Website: macys
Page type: cart
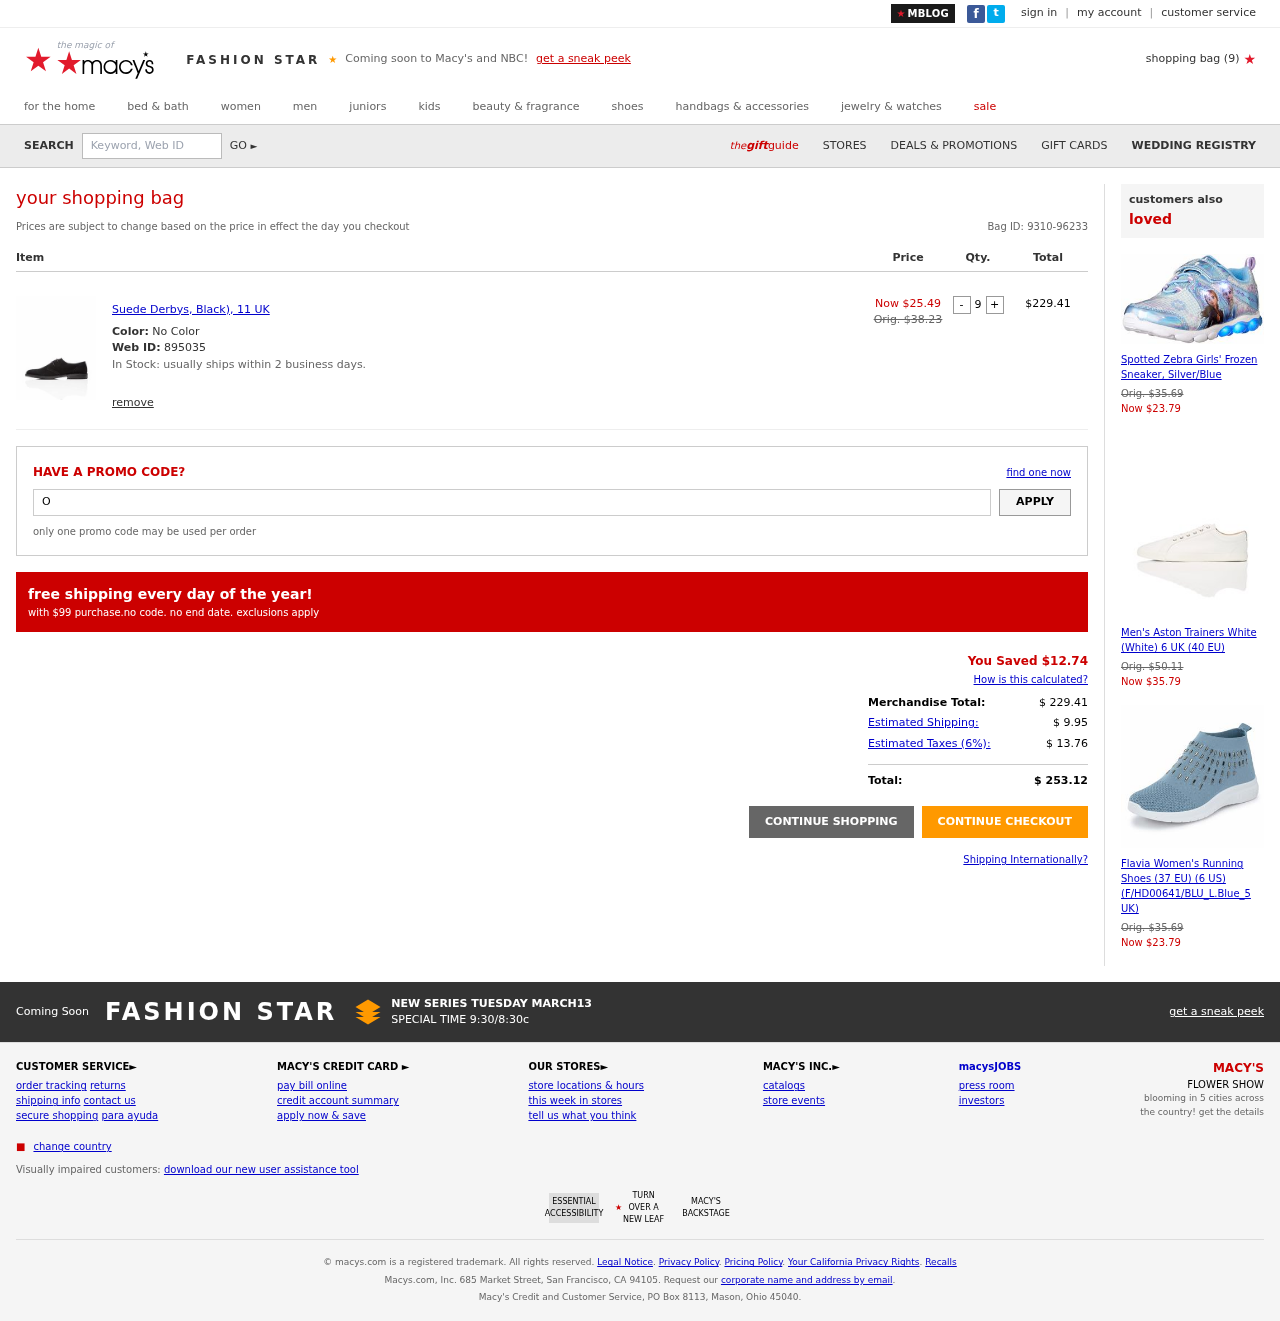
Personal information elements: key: PII_PROMO_CODE
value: OFF43
Product elements: key: PRODUCT1_NAME
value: Suede Derbys, Black), 11 UK
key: PRODUCT1_PRICE
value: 25.49
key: PRODUCT1_QUANTITY
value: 9
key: PRODUCT2_NAME
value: Spotted Zebra Girls' Frozen Sneaker, Silver/Blue
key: PRODUCT2_PRICE
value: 23.79
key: PRODUCT3_NAME
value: Men's Aston Trainers White (White) 6 UK (40 EU)
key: PRODUCT3_PRICE
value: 35.79
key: PRODUCT4_NAME
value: Flavia Women's Running Shoes (37 EU) (6 US) (F/HD00641/BLU_L.Blue_5 UK)
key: PRODUCT4_PRICE
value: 23.79
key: PRODUCT1_SKU
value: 895035
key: PRODUCT1_ORIGINAL_PRICE
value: Orig. $38.23
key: PRODUCT1_TOTAL
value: $229.41
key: PRODUCT2_ORIGINAL_PRICE
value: Orig. $35.69
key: PRODUCT3_ORIGINAL_PRICE
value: Orig. $50.11
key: PRODUCT4_ORIGINAL_PRICE
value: Orig. $35.69
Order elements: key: ORDER_NUM_ITEMS
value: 9
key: ORDER_ID
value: Bag ID: 9310-96233
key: ORDER_SAVINGS
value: $12.74
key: ORDER_SUBTOTAL
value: $ 229.41
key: ORDER_SHIPPING_COST
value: $ 9.95
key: ORDER_TAX
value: $ 13.76
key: ORDER_TOTAL
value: $ 253.12